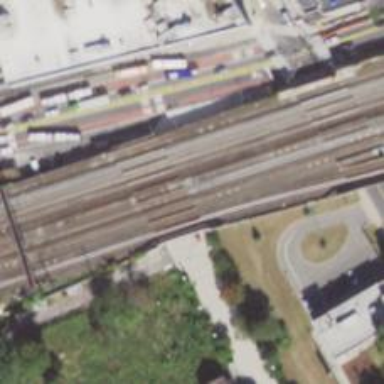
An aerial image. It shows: Bridge over electrified railway tracks.